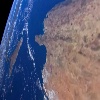
Label: land